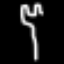
Label: fork